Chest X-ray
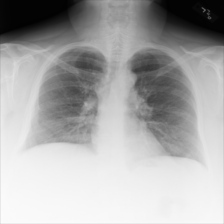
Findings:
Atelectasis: negative
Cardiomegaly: negative
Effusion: negative
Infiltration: positive
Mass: negative
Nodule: negative
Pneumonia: negative
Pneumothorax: negative
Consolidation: negative
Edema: negative
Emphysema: negative
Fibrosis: negative
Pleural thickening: negative
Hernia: negative